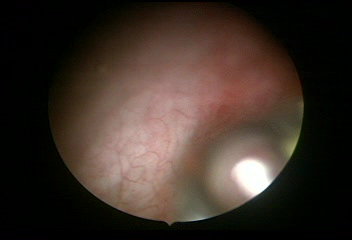
Modality: WLC
Class: Normal mucosa
Bladder cancer association: No